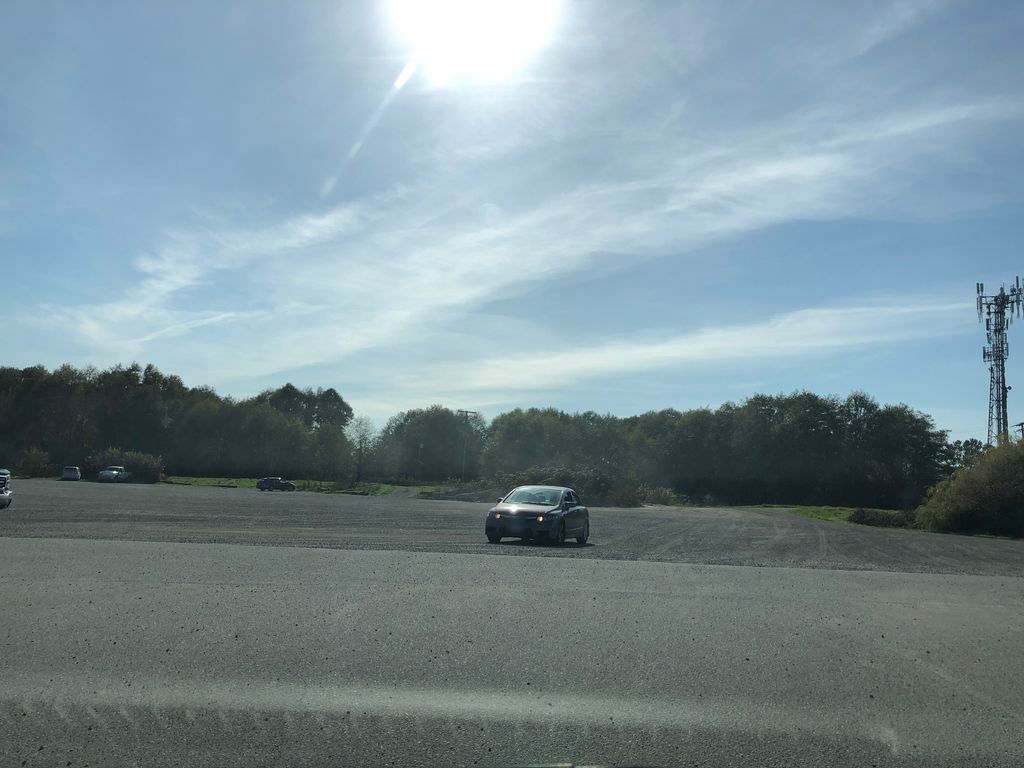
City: vancouver